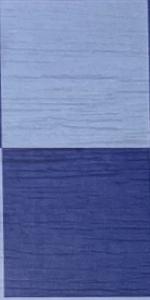
Label: Empty